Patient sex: M
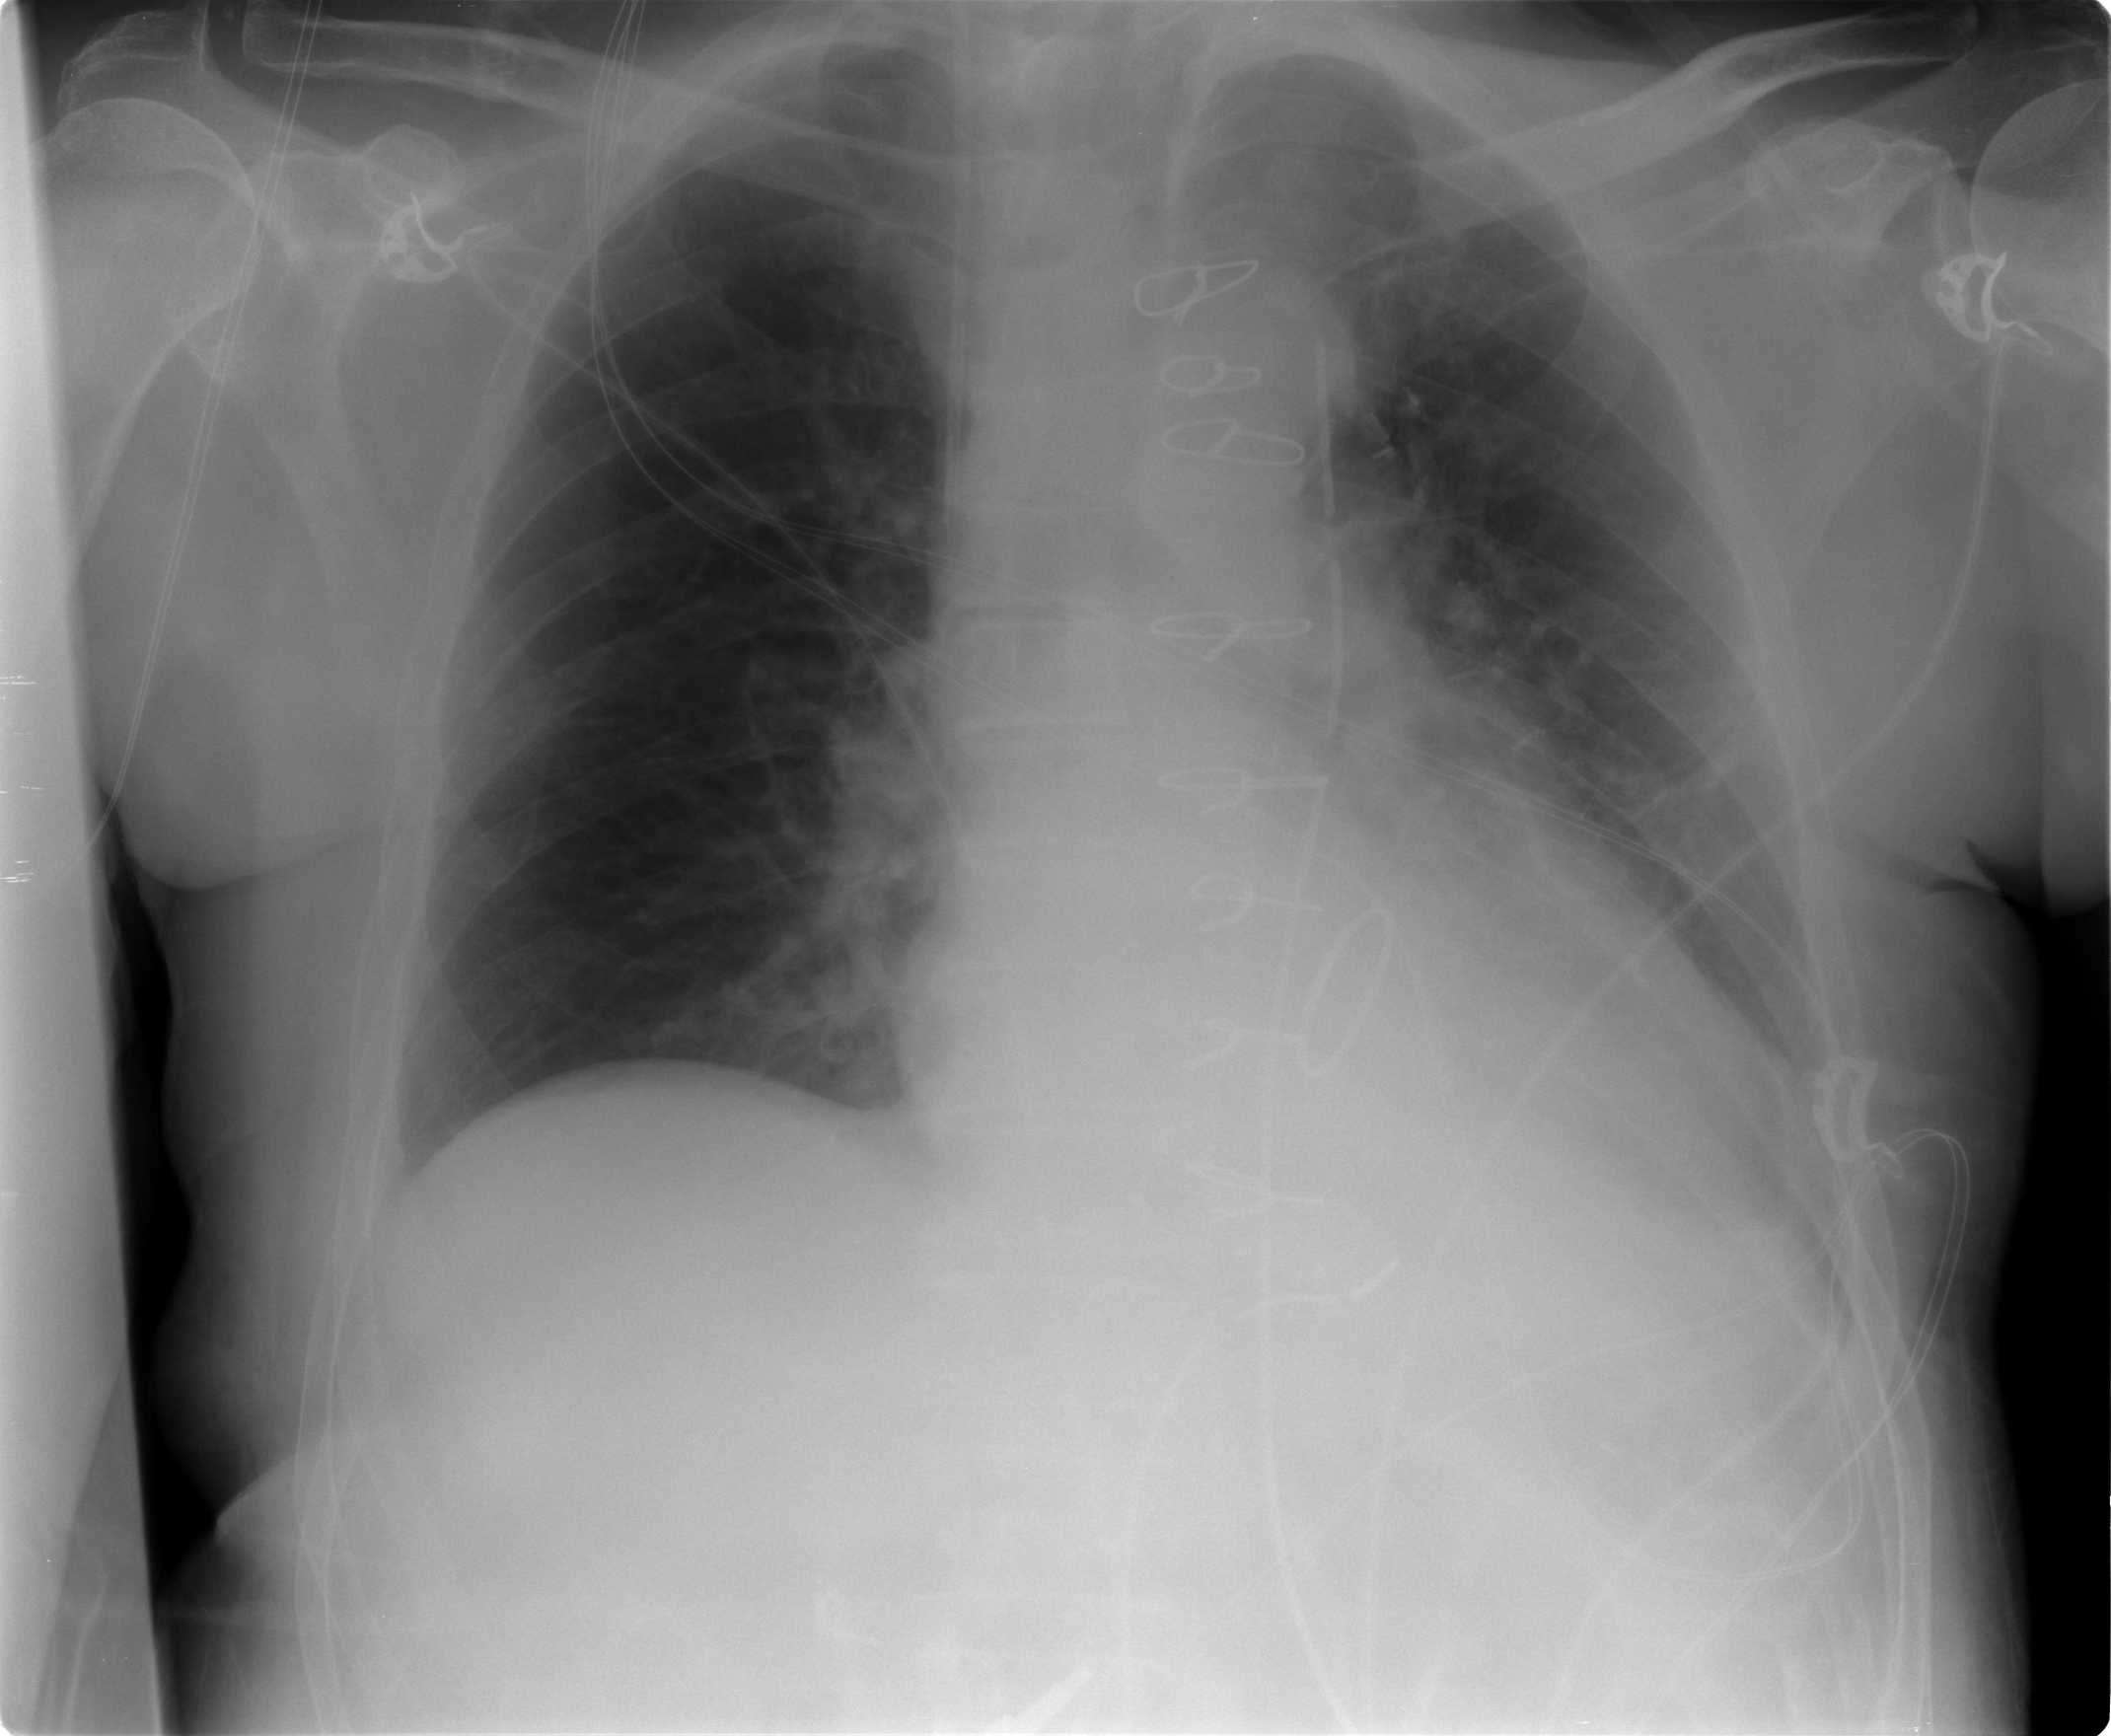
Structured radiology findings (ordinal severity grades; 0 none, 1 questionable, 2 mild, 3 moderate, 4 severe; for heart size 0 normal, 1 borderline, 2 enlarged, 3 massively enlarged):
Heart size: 2
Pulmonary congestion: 0
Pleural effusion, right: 2
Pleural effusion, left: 1
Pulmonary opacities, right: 0
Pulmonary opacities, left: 0
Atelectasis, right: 0
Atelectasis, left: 0